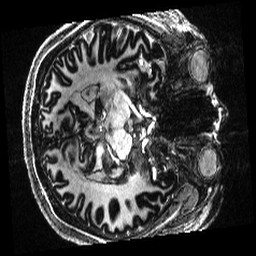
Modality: T1w
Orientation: axial
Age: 28
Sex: female
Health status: healthy
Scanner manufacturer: siemens
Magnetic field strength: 7 T
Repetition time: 4.3 s
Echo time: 0.00227 s